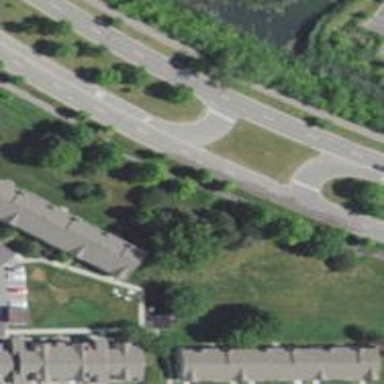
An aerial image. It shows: Asphalt road at the secondary link level.